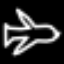
Label: airplane